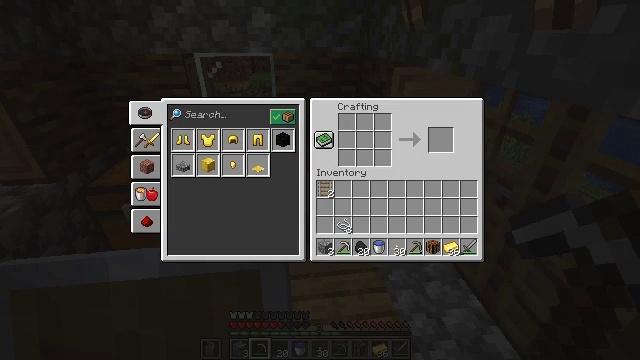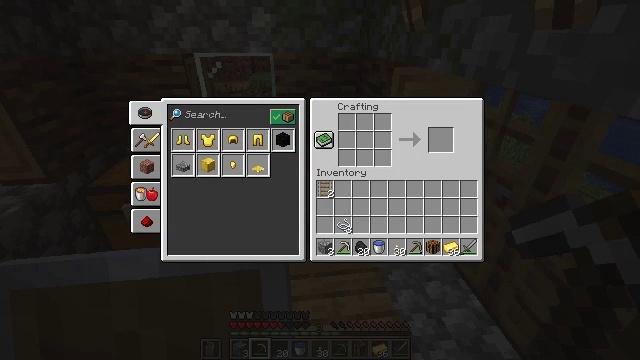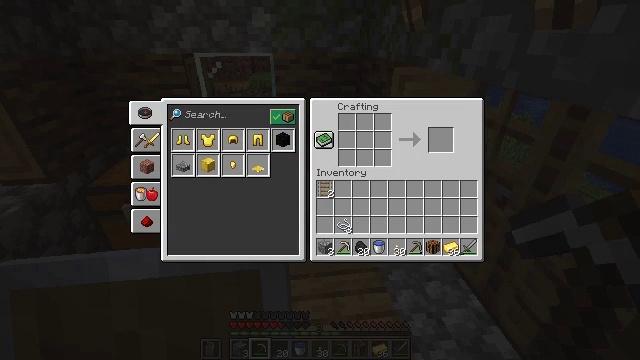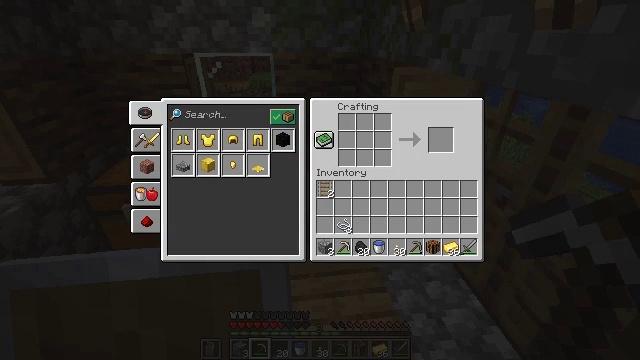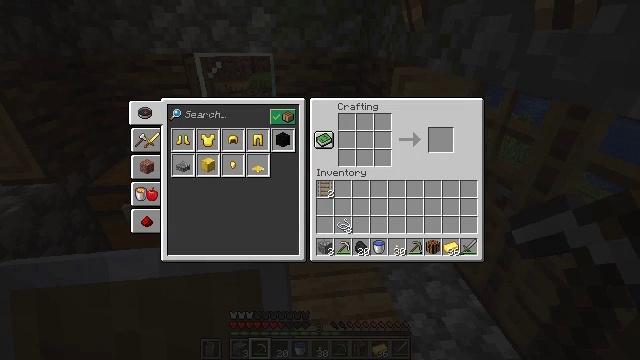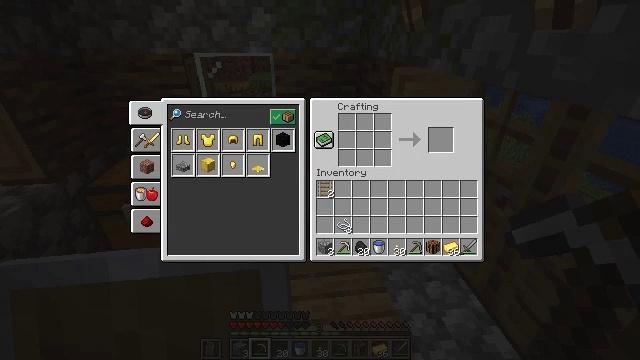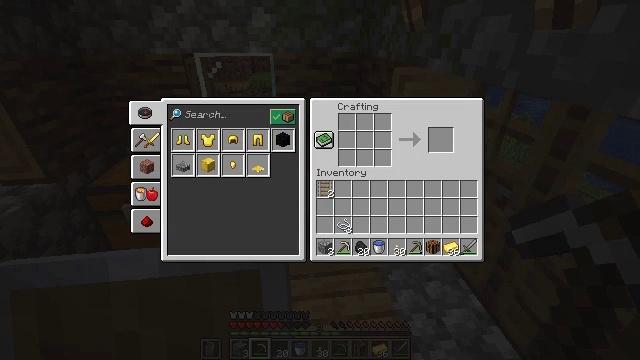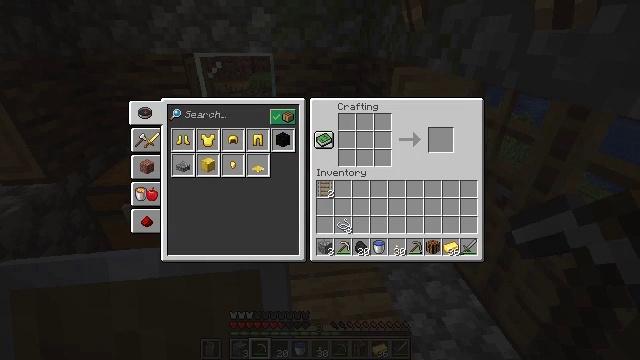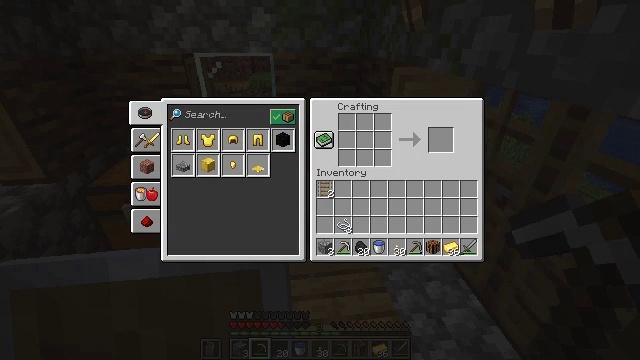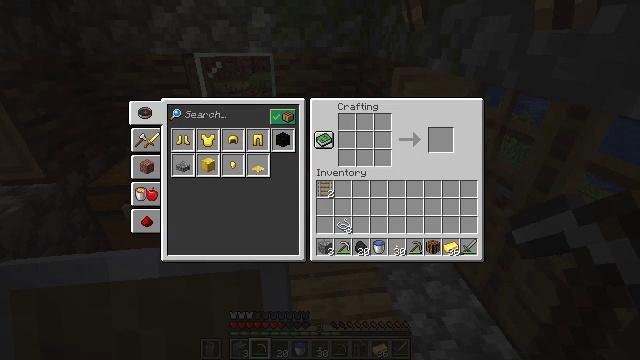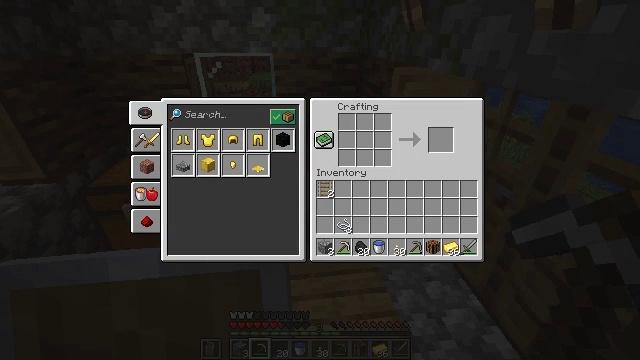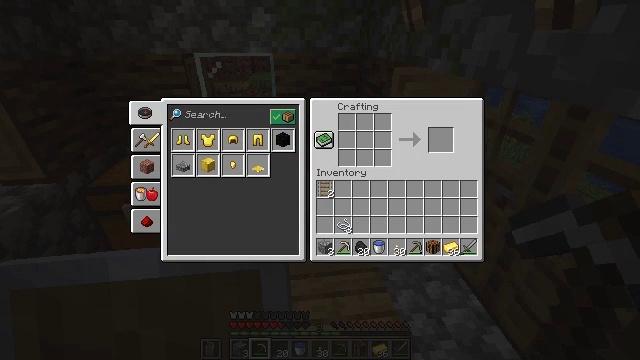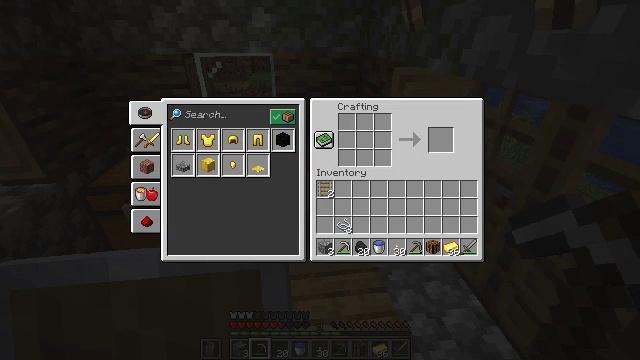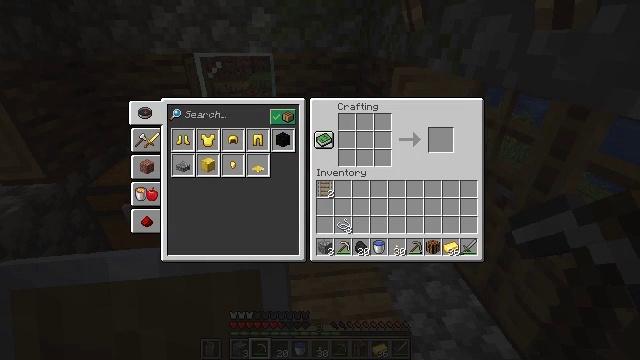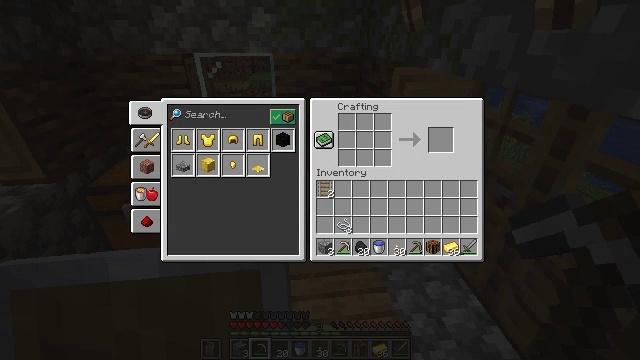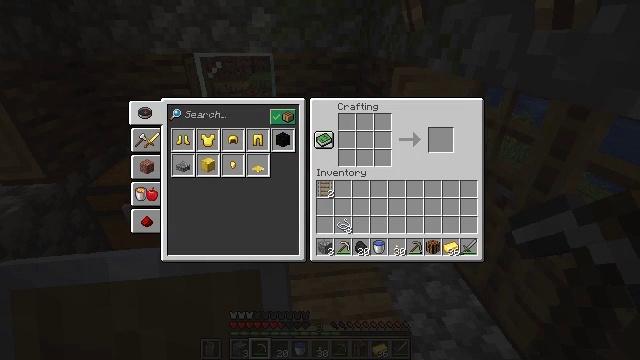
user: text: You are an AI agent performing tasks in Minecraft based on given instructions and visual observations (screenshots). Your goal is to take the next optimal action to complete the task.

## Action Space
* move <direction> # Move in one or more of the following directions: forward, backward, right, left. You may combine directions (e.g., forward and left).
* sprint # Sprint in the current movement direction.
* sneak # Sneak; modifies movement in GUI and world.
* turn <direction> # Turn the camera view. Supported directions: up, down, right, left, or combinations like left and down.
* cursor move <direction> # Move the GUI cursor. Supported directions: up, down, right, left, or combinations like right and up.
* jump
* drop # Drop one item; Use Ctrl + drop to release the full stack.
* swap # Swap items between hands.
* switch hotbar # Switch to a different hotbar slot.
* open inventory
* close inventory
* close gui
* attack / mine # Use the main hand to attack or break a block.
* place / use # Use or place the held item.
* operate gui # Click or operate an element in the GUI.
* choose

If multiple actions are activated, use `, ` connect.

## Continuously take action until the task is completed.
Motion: motion action
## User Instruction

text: Use gold ingots to craft golden leggings.
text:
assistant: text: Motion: no_op
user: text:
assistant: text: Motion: no_op
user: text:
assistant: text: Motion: no_op
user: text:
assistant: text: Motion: no_op
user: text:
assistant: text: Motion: no_op
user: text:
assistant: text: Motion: no_op
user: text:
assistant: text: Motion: no_op
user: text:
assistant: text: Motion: no_op
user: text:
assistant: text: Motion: no_op
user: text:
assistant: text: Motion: no_op
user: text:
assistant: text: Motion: no_op
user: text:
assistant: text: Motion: no_op
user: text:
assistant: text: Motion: no_op
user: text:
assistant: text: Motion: no_op
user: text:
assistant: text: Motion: no_op
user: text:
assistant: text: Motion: turn left and up
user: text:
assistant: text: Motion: no_op
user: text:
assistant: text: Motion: no_op
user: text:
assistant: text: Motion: no_op
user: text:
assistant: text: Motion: no_op
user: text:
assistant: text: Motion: no_op
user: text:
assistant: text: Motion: no_op
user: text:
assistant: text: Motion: no_op
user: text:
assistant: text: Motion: no_op
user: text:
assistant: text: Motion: no_op
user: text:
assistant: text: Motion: no_op
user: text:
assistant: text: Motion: no_op
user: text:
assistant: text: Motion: no_op
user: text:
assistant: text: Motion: no_op
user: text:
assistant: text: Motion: turn left and down